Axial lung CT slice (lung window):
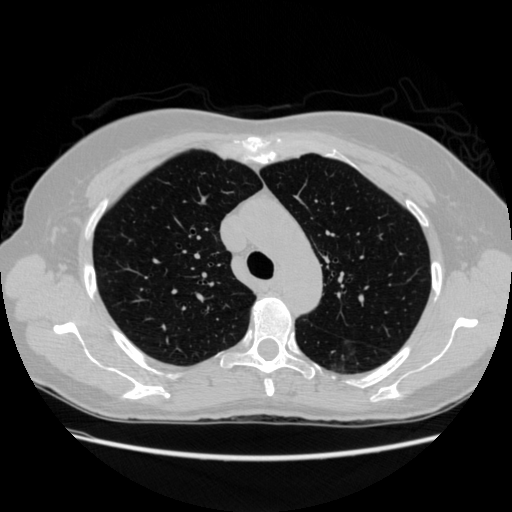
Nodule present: yes
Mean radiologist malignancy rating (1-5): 4.5